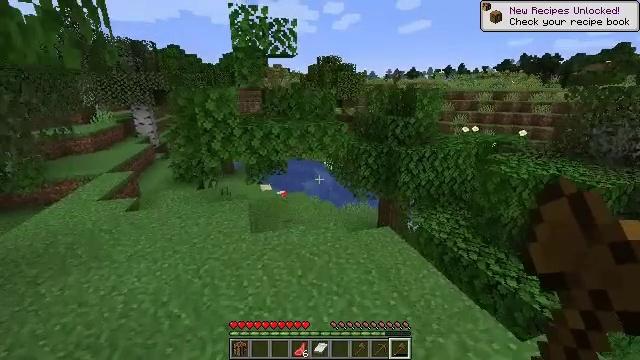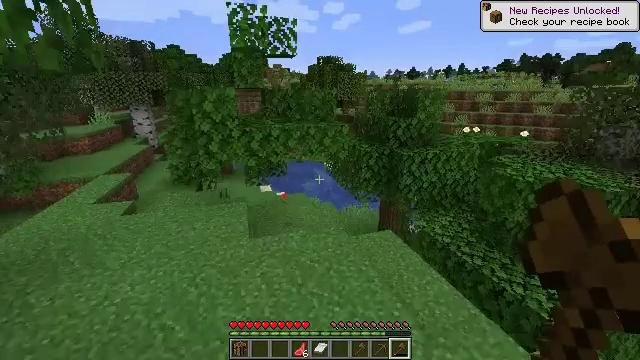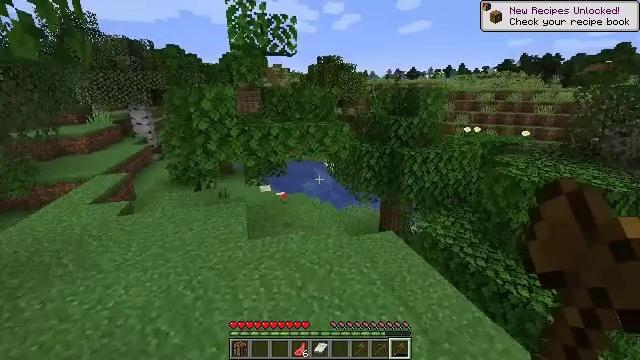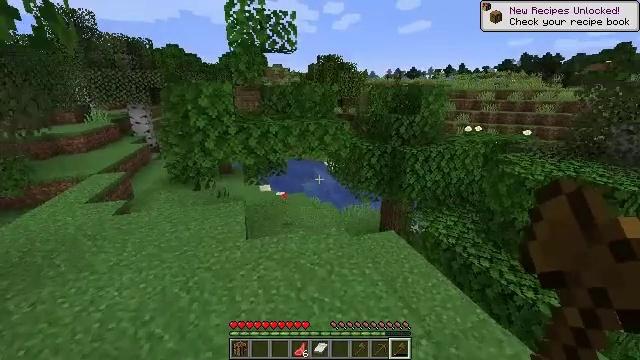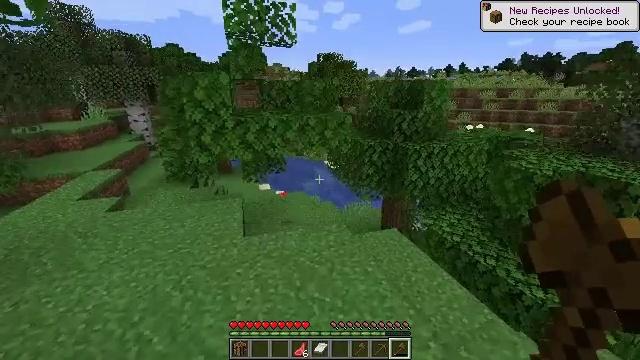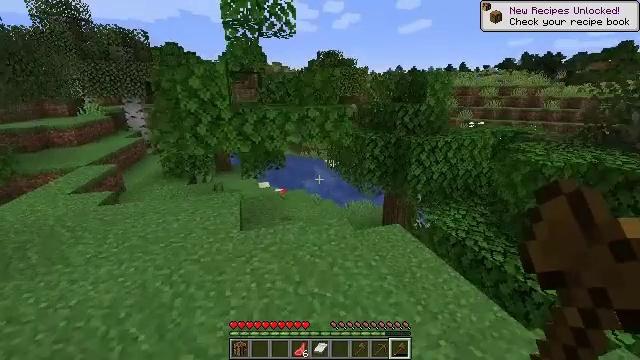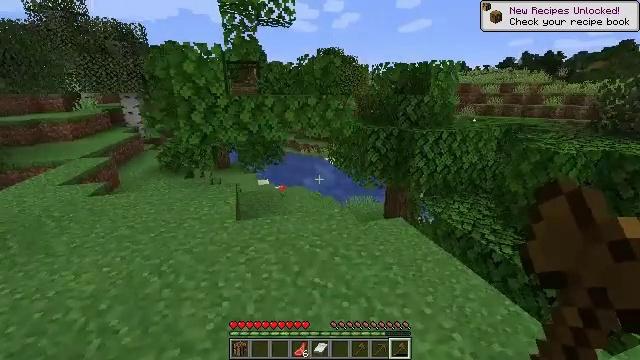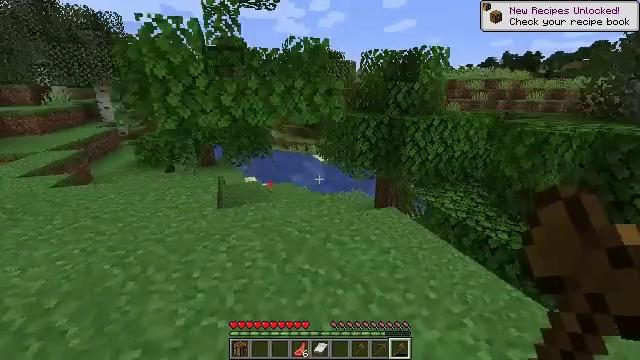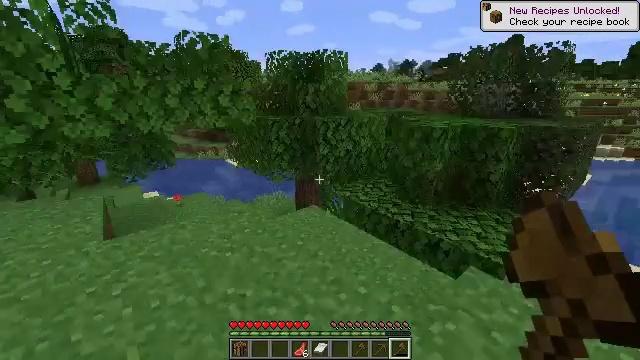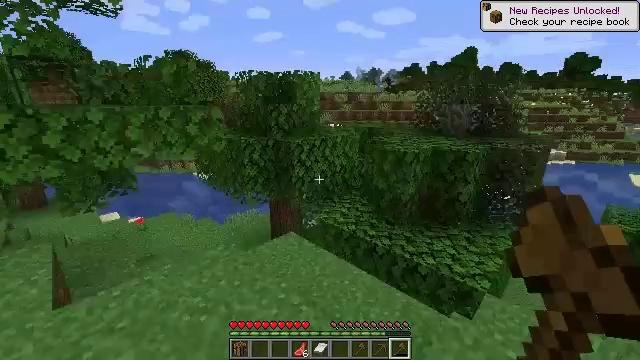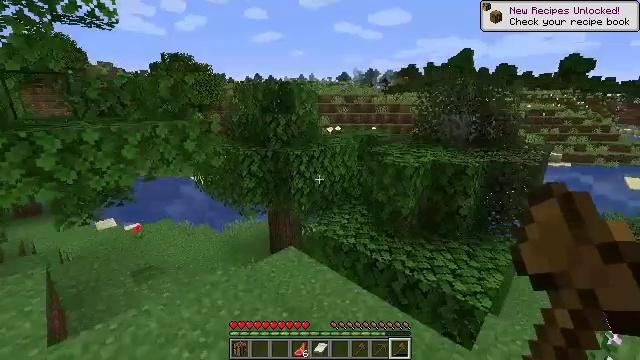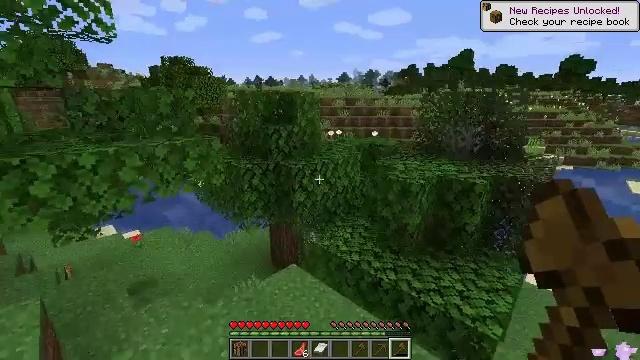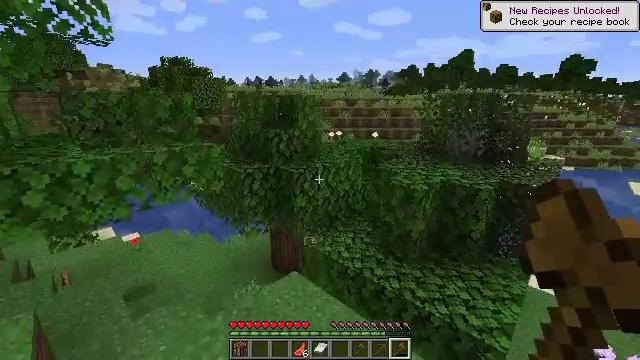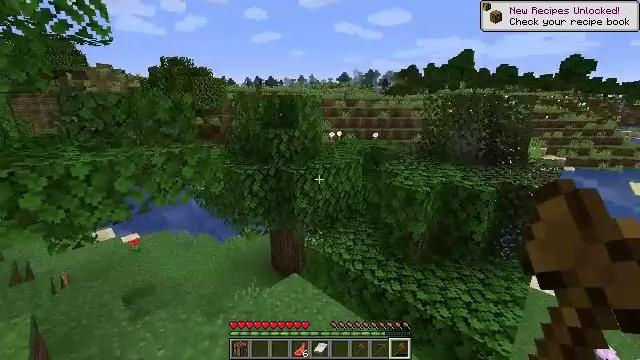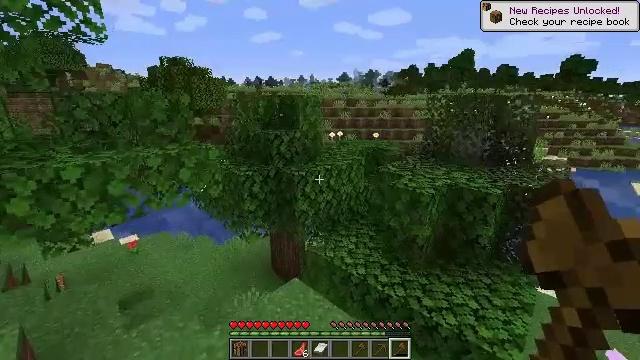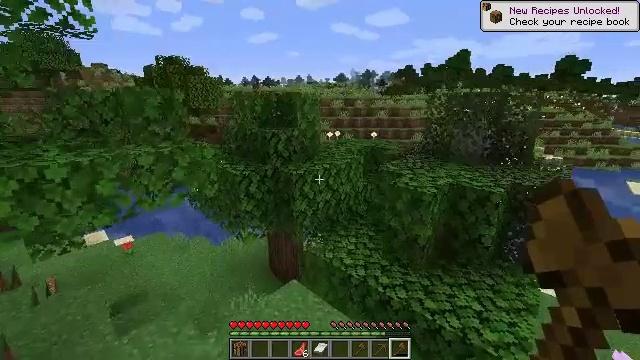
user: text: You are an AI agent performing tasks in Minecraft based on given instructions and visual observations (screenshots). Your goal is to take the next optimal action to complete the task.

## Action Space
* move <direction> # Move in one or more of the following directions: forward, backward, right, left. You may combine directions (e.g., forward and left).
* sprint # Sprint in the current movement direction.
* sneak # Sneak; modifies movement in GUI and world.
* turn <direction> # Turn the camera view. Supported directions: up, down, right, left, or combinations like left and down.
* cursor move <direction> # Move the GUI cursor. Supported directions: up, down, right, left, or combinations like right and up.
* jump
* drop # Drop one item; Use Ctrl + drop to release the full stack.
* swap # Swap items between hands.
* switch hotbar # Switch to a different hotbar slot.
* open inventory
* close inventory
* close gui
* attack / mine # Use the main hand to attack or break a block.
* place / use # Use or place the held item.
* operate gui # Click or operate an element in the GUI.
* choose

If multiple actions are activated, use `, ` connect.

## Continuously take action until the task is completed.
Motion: motion action
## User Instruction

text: Kill mobs.
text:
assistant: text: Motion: move forward, jump
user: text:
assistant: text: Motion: move forward, jump
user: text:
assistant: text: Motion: move forward, jump
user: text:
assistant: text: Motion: move forward, jump
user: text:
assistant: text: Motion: move forward, jump
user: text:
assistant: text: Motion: move forward, jump
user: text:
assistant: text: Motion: move forward, turn right, jump
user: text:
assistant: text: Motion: move forward, turn right, jump
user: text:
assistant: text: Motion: move forward, turn right and up, jump
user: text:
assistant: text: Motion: move forward
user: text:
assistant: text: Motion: move forward
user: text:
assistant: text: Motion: move forward
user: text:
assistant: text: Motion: move forward
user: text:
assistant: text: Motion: move forward, sprint
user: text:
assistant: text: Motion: move forward, sprint
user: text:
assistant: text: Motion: move forward, sprint, turn right and up
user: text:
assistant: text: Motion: move forward, sprint, turn right and up
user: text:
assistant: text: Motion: move forward, turn right
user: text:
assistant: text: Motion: move forward
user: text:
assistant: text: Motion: move forward
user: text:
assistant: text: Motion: move forward
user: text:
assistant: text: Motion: move forward
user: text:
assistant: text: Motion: move forward, turn left
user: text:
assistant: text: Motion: move forward, turn left
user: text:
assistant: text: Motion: move forward, turn left and down
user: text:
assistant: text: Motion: move forward
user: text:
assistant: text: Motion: move forward
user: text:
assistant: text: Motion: move forward
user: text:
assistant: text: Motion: move forward
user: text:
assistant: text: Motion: move forward, jump